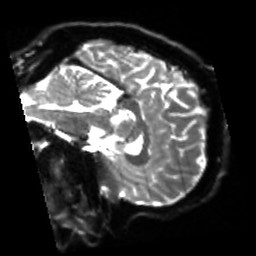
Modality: sbref
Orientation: sagittal
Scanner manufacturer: siemens
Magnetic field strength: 3 T
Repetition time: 4 s
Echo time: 0.0594 s